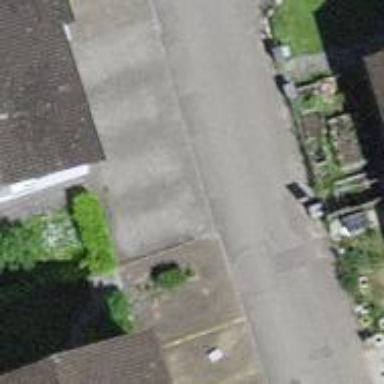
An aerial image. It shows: Residential road.